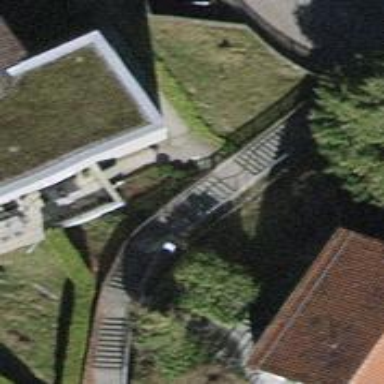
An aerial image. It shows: Steps made of asphalt.